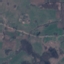
Label: Pasture